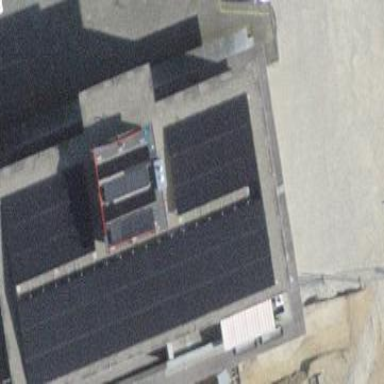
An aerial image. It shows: Solar power generator using photovoltaic method with solar photovoltaic panel types.